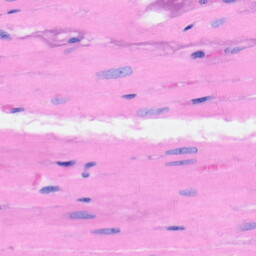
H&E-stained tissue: Heart